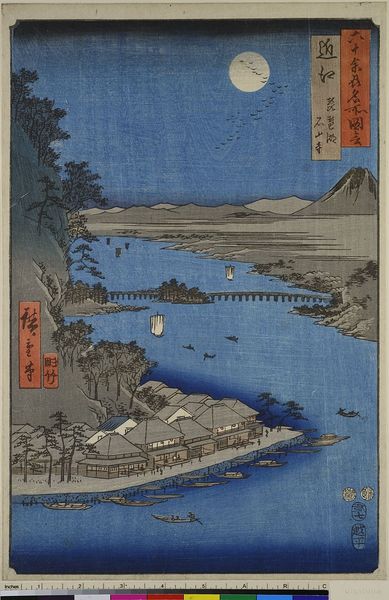
Titel: Die Provinz Omi: der Biwa-See und der Ishiyama Tempel, Blatt 22 aus der Serie: Berühmte Orte der rund 60 Provinzen
Künstler: Utagawa Hiroshige
Standort: Hamburg
Institution: Museum für Kunst und Gewerbe Hamburg
Schlagwörter: landschaft, see, nacht, holzschnitt, druckgraphik, druckgrafik, tempel, zeit, farbholzschnitt, vollmond, anlagen, nachtbild, landschaftsdarstellung, edo, reproduktionen, druckerzeugnisse, heiligtümer, ukiyo, biwa, ishiyama